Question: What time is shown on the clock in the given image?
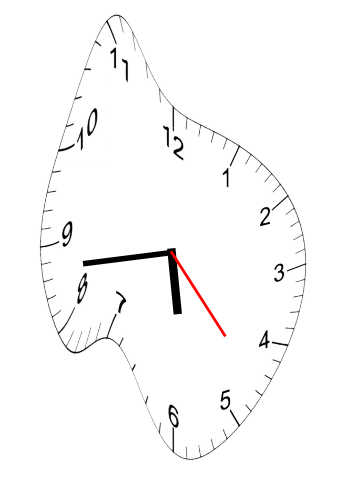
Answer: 05:43:23